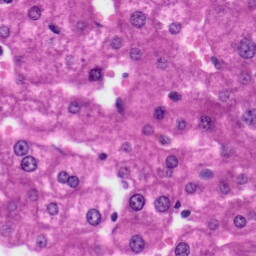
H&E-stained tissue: Liver